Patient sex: M
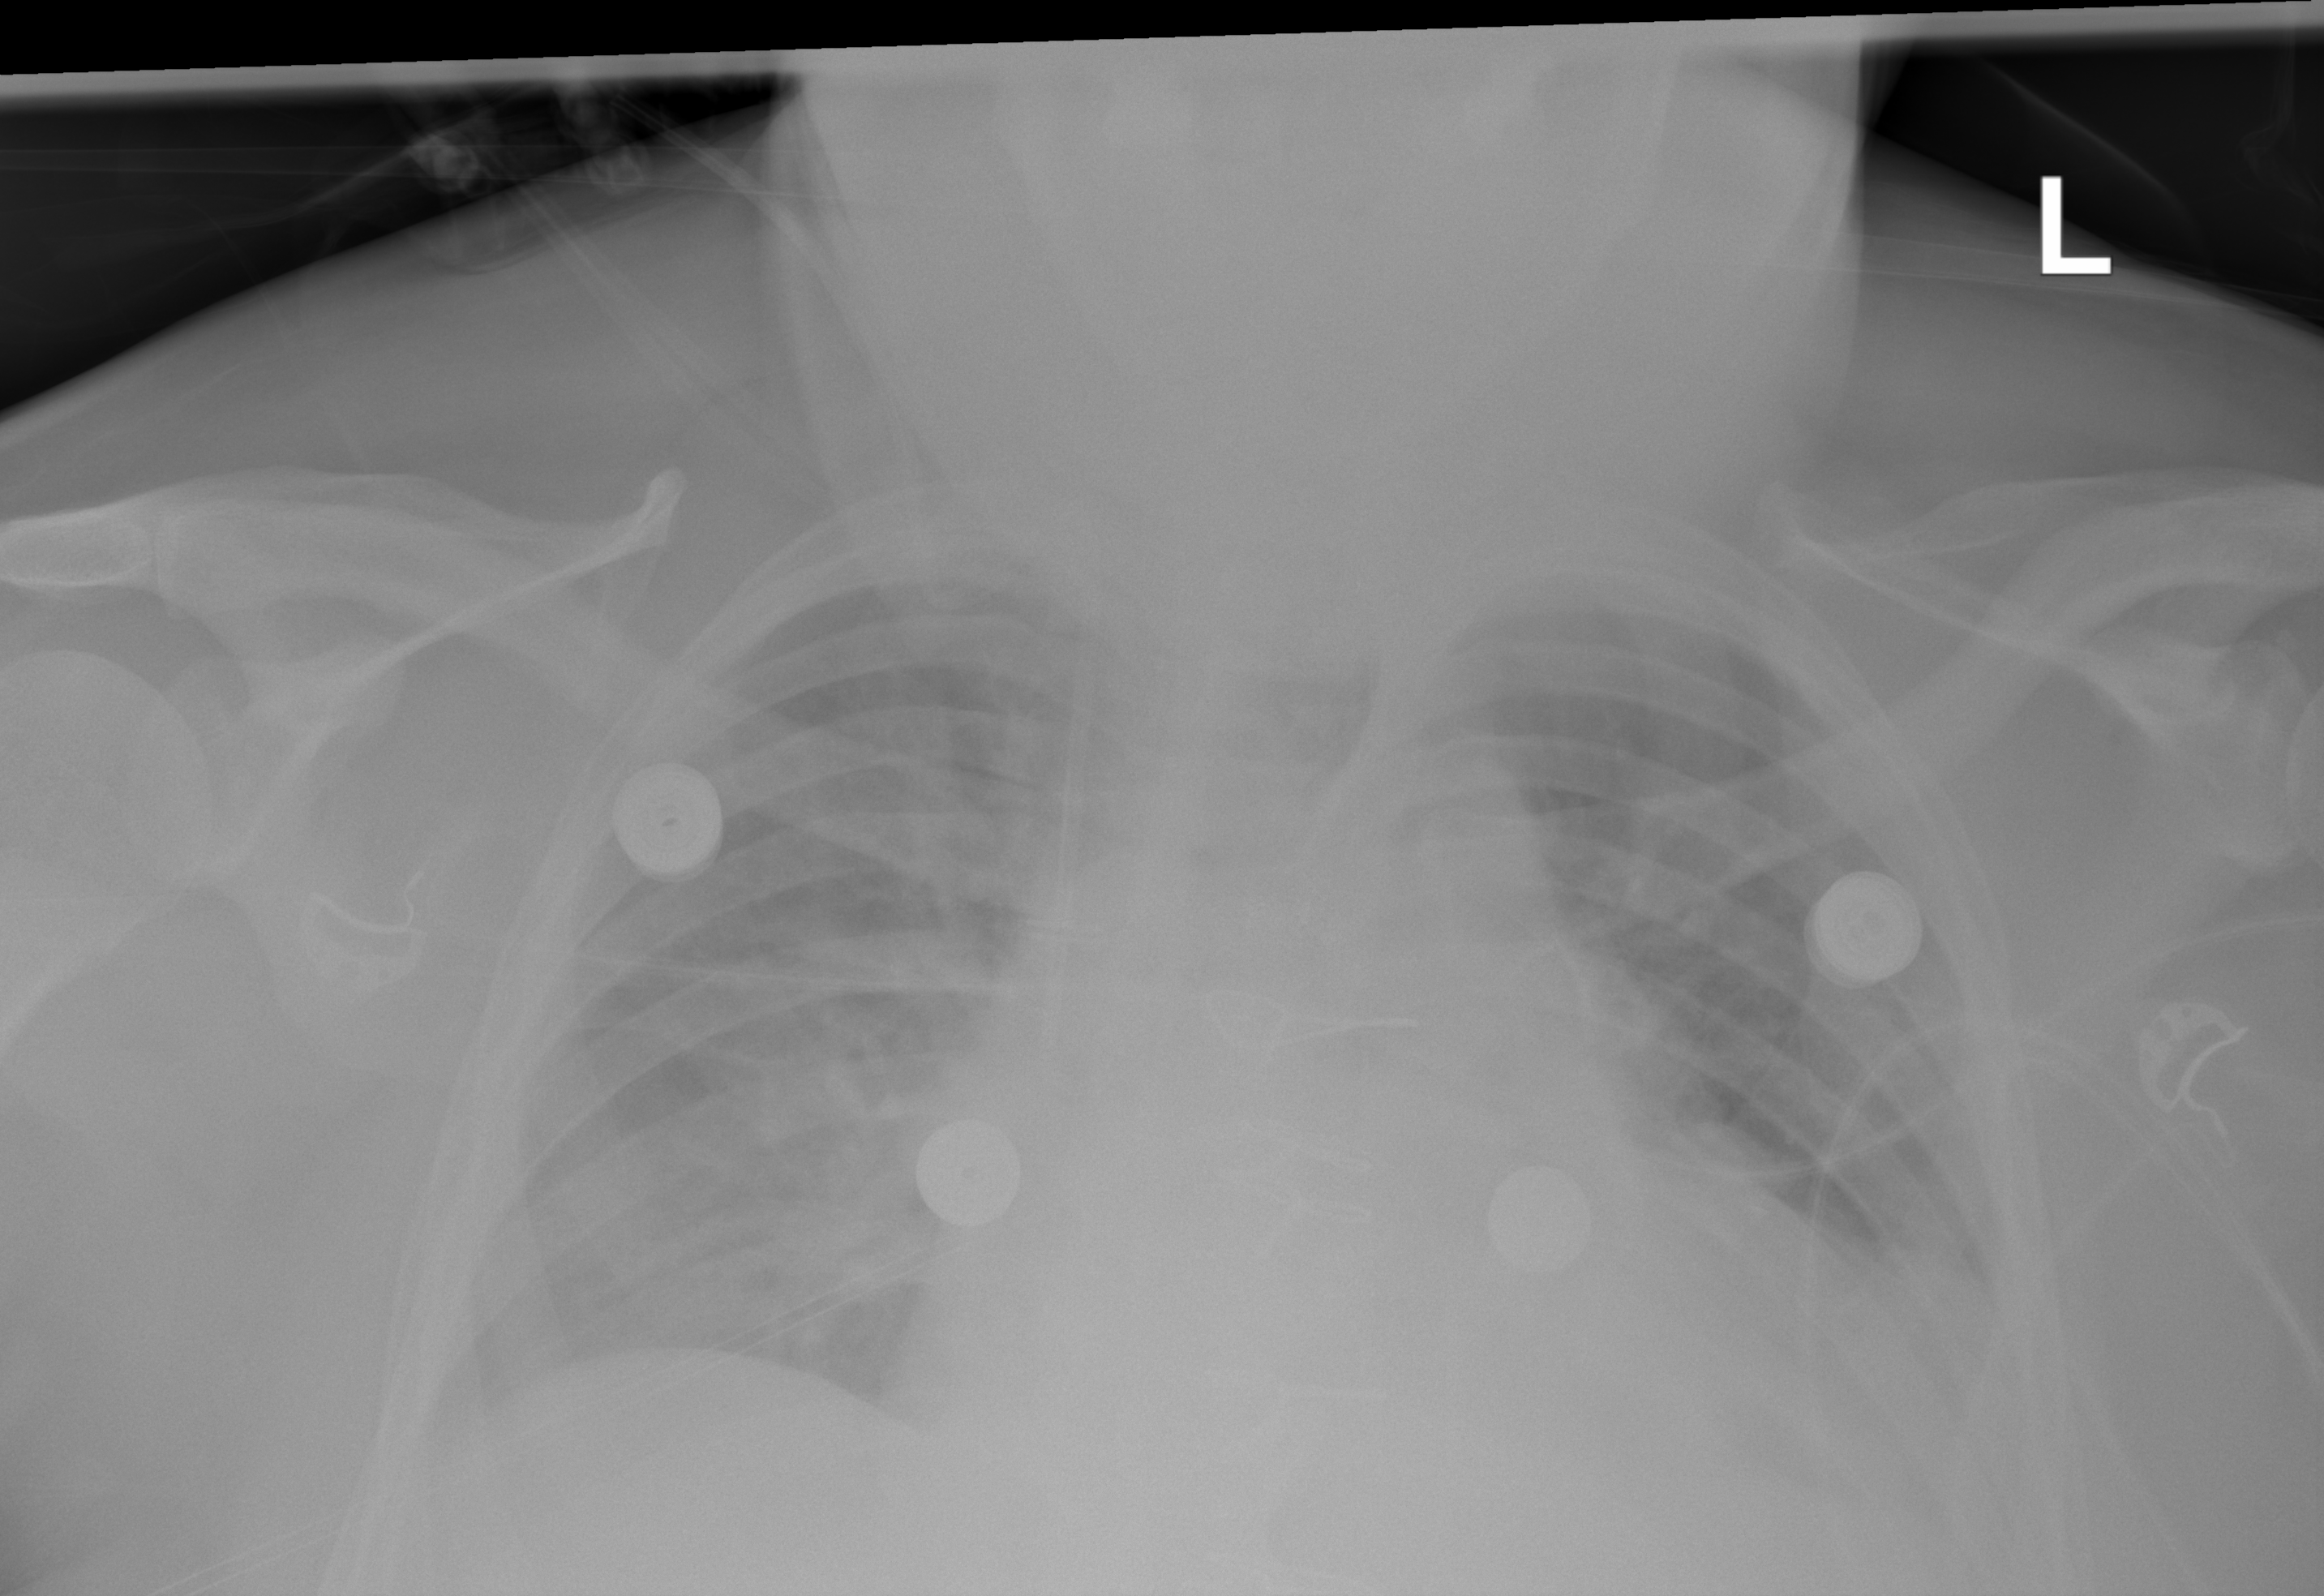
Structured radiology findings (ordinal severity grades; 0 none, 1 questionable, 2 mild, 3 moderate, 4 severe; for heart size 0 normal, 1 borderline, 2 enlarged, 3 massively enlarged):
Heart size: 2
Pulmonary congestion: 2
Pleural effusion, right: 2
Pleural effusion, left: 2
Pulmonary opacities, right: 2
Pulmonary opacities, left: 0
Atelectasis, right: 2
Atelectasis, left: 2